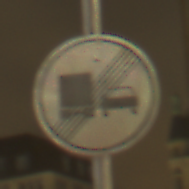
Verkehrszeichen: EndeUeberholverbotKraftfahrzeuge
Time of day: Night
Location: Outdoor (Urban)
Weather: Overcast
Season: NotSpecified
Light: Artificial